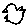
Label: bird